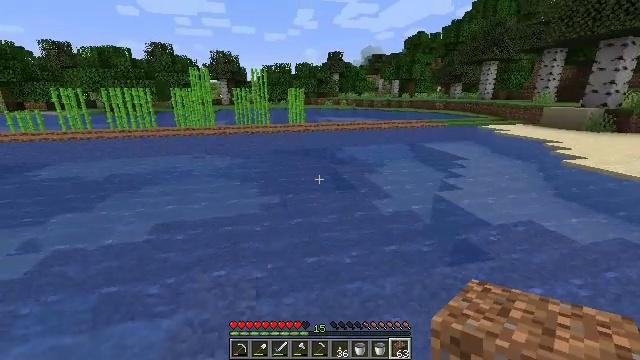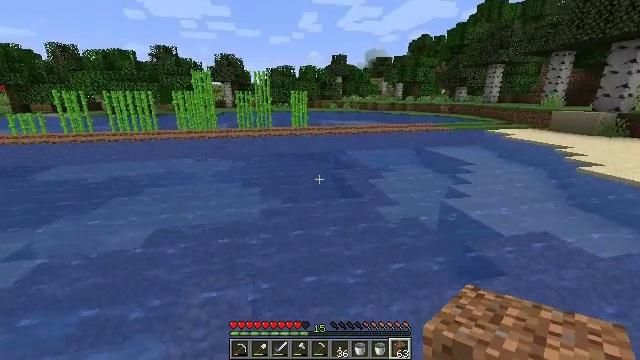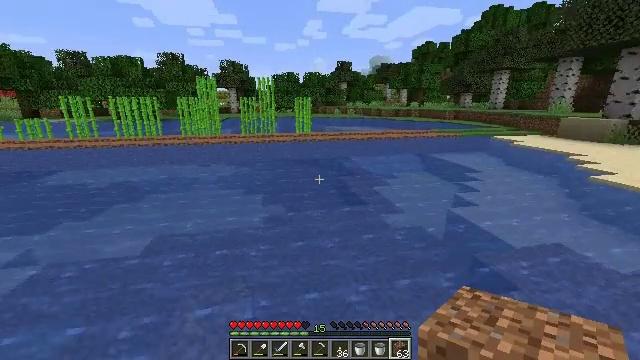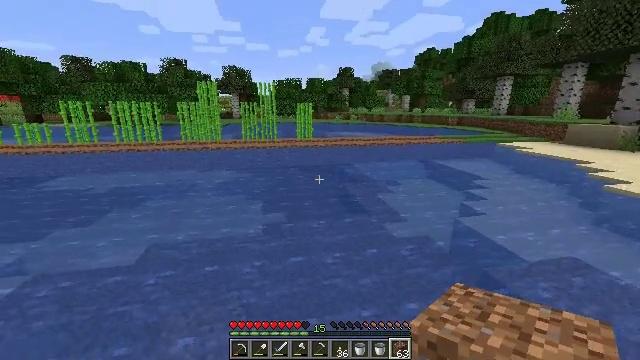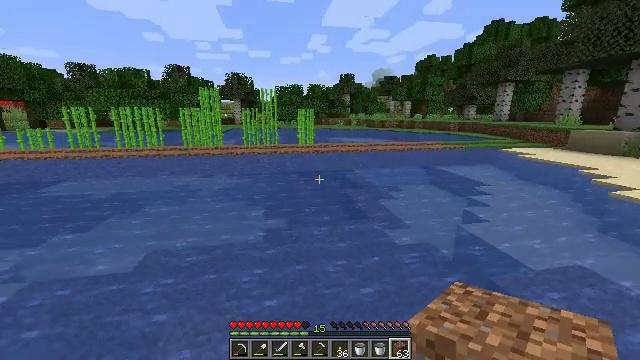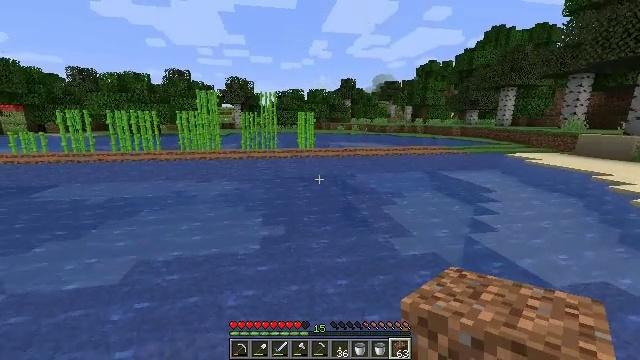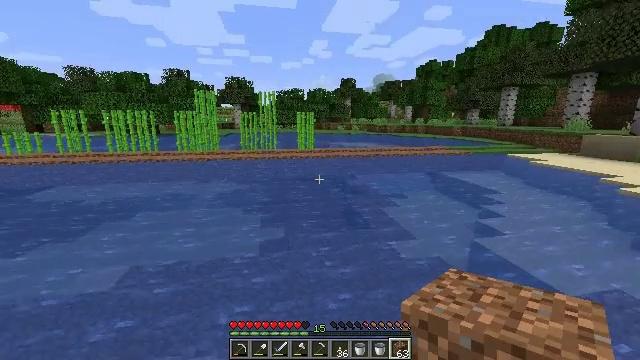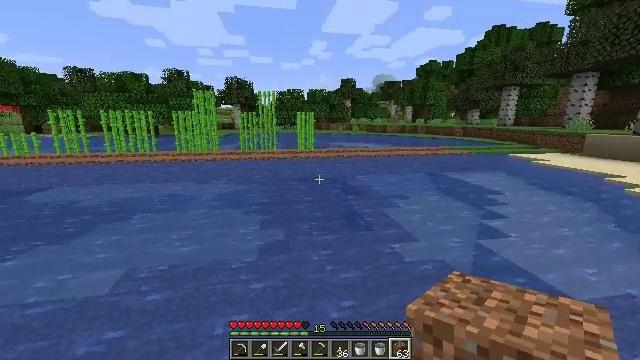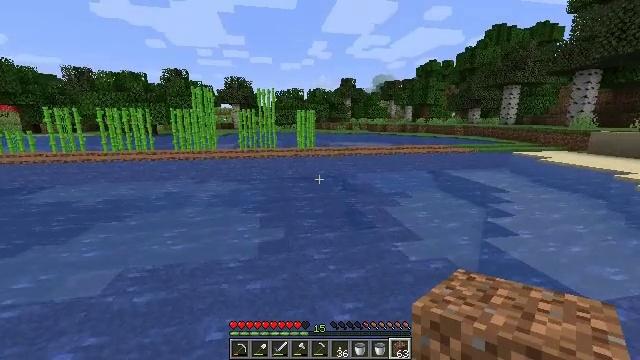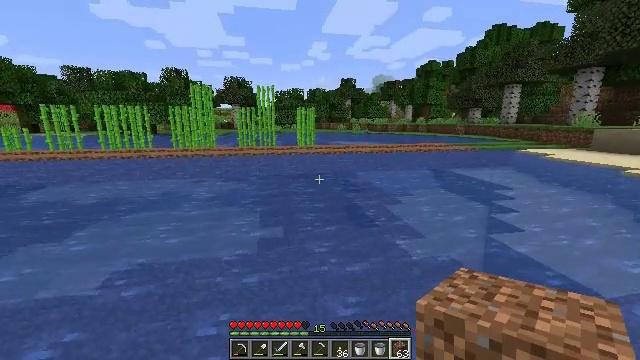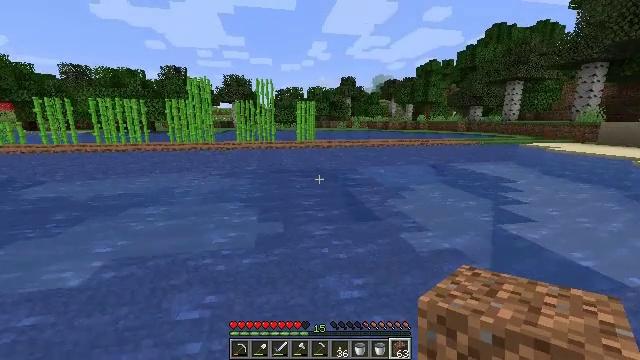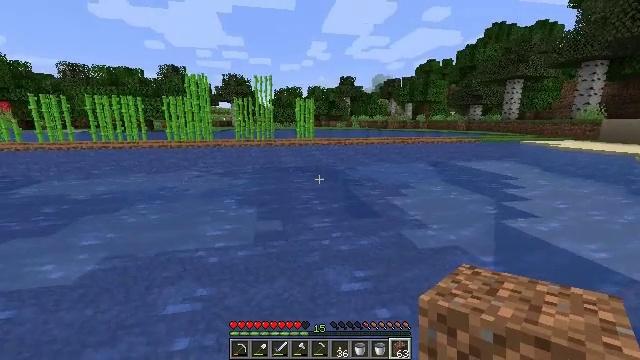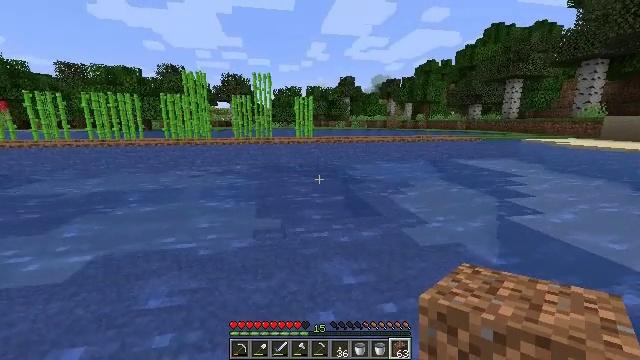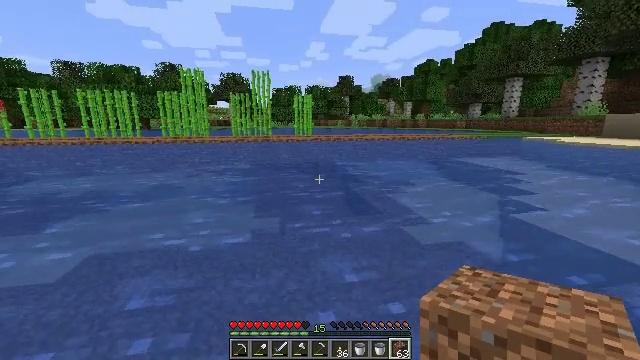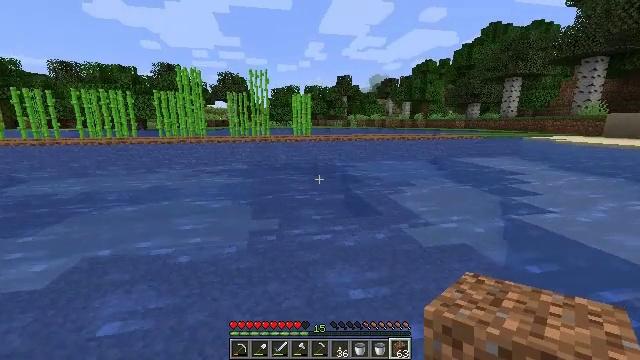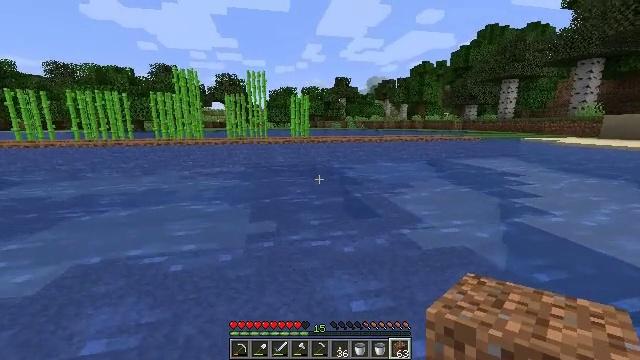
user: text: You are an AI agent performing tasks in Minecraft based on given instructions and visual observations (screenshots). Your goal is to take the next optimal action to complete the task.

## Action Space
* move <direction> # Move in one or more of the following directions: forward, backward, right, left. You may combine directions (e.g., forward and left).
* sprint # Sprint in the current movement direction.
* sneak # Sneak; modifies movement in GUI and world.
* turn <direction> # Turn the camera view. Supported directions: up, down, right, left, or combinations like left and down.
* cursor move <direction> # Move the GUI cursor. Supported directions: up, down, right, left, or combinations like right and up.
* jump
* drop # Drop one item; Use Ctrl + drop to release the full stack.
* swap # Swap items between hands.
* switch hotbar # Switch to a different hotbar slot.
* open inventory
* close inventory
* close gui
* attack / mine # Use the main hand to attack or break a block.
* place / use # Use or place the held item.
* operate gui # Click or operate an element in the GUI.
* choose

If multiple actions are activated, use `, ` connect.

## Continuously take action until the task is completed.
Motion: motion action
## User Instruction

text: Break the sugar cane.
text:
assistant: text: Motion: move forward
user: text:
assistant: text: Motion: move forward, turn up
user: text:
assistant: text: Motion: move forward, turn up
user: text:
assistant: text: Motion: move forward, turn up
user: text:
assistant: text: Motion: move forward
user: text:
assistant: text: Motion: move forward
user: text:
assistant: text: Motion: move forward
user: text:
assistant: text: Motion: move forward
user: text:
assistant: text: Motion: move forward
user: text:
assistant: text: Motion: move forward
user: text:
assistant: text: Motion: move forward
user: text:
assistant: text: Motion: move forward
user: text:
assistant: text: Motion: move forward
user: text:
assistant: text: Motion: move forward
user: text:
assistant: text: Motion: move forward
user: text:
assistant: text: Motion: move forward
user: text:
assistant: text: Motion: move forward
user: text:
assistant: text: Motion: move forward, turn right
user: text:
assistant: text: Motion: move forward, turn right
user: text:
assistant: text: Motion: move forward
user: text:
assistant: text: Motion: move forward
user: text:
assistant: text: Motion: move forward
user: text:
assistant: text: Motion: move forward
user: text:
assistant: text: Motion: move forward
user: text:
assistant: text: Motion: move forward
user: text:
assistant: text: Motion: move forward
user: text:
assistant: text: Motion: move forward
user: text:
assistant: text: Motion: move forward
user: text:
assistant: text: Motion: move forward
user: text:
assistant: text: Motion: move forward